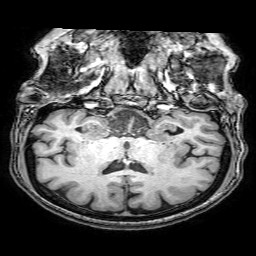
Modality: T1w
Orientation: sagittal
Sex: female
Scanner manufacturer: philips
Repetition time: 0.008217 s
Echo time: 0.00379 s